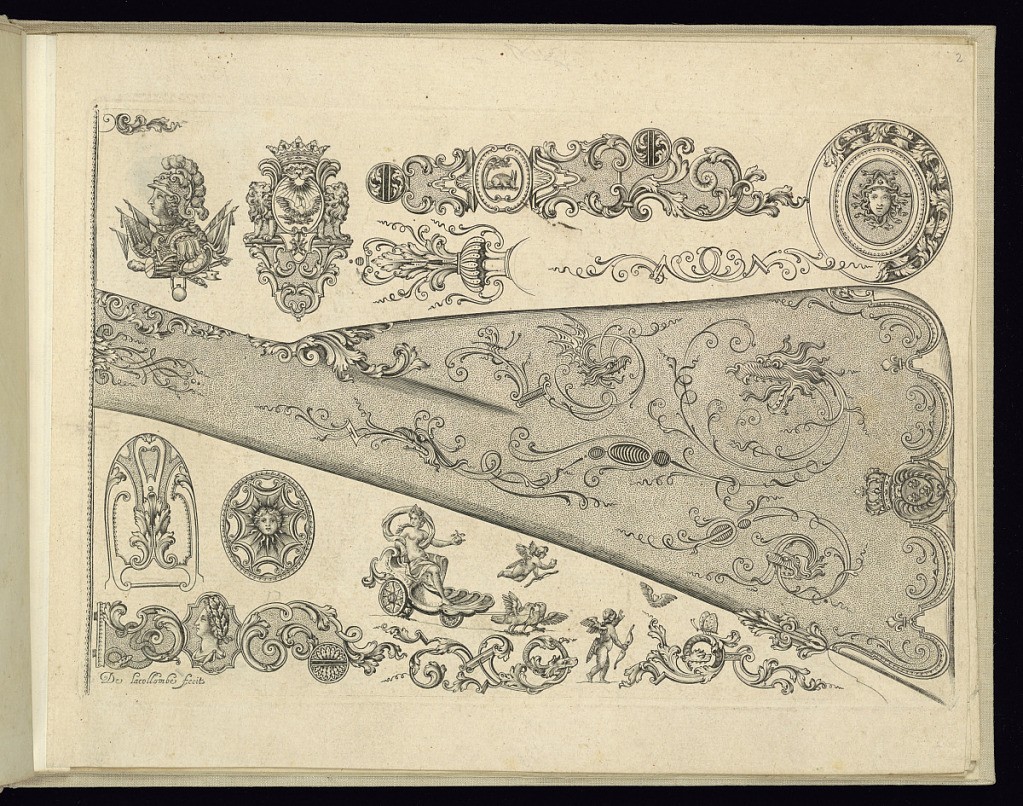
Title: Designs for a Stock and Firearms Ornament
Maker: de La Collombe, French, active 1702 – 1739
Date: ca. 1730
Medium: Etching and engraving on laid paper
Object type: Print
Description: A design for a stock surrounded by firearms ornament, featuring strapwork, fronds, leaves, sprigs, devices, trophies, animals, armor, profile portraits, dragons, heraldry and cupids. The print is signed.